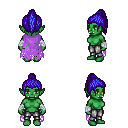
a pixel art fantasy rpg character, female body template, orc, green skin, maroon tattered cape, metal pants, blue long topknot hairstyle, white cloth bandages, four views (front, back, left, right), 2x2 character sprite sheet, small pixel art, hard edges, no anti-aliasing